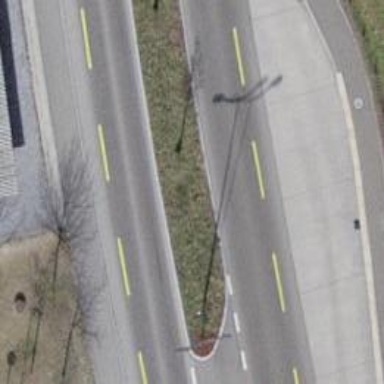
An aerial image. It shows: Bus stop with shelter for public transportation.